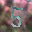
Label: 5